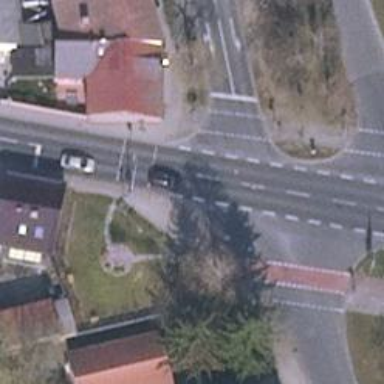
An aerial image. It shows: Asphalt primary highway with sidewalks on both sides. There is cycle track on the right.